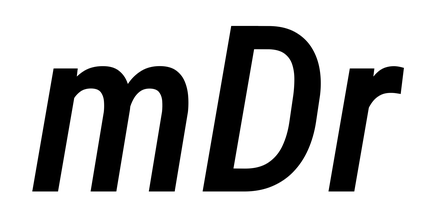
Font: Roboto-Italic_Condensed_Medium_Italic